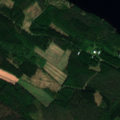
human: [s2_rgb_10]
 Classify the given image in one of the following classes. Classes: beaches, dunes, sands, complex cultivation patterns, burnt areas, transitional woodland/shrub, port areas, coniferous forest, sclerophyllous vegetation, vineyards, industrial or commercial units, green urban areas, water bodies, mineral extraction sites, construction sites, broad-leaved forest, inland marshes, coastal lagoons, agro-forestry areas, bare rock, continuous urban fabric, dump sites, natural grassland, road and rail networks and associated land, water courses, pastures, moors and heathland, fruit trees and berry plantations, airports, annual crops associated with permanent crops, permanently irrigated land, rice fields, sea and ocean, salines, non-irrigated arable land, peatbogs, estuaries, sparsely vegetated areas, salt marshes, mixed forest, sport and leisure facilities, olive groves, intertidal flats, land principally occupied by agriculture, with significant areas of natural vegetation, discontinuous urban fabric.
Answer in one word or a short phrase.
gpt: broad-leaved forest, coniferous forest, mixed forest, water bodies